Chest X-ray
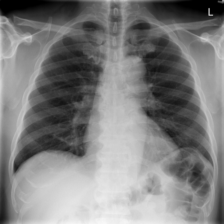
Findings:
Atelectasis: negative
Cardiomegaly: negative
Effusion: negative
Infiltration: negative
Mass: negative
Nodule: negative
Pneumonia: negative
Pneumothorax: negative
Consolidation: negative
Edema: negative
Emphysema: negative
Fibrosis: negative
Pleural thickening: negative
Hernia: negative